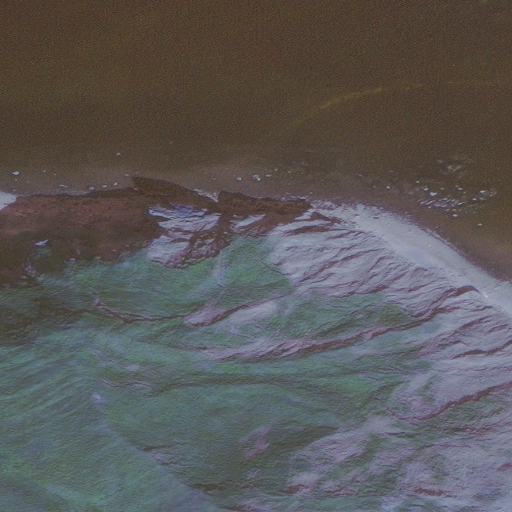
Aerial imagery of cape in Alaska named Cape Sitkinak containing only unknown